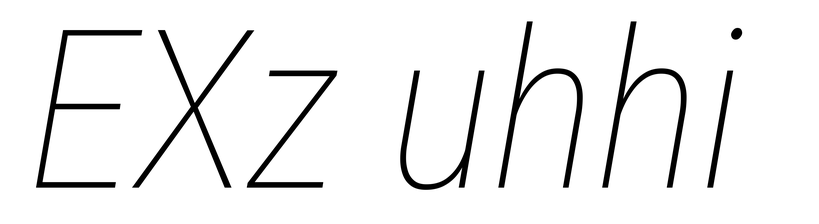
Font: Roboto-Italic_Condensed_Thin_Italic